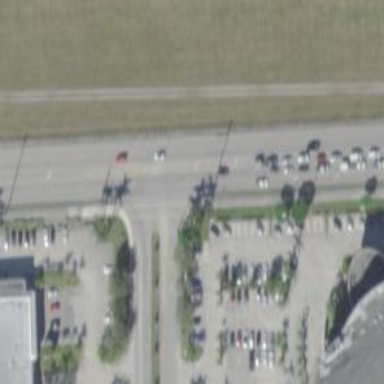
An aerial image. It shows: Uncontrolled road crossing with line markings.